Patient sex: M
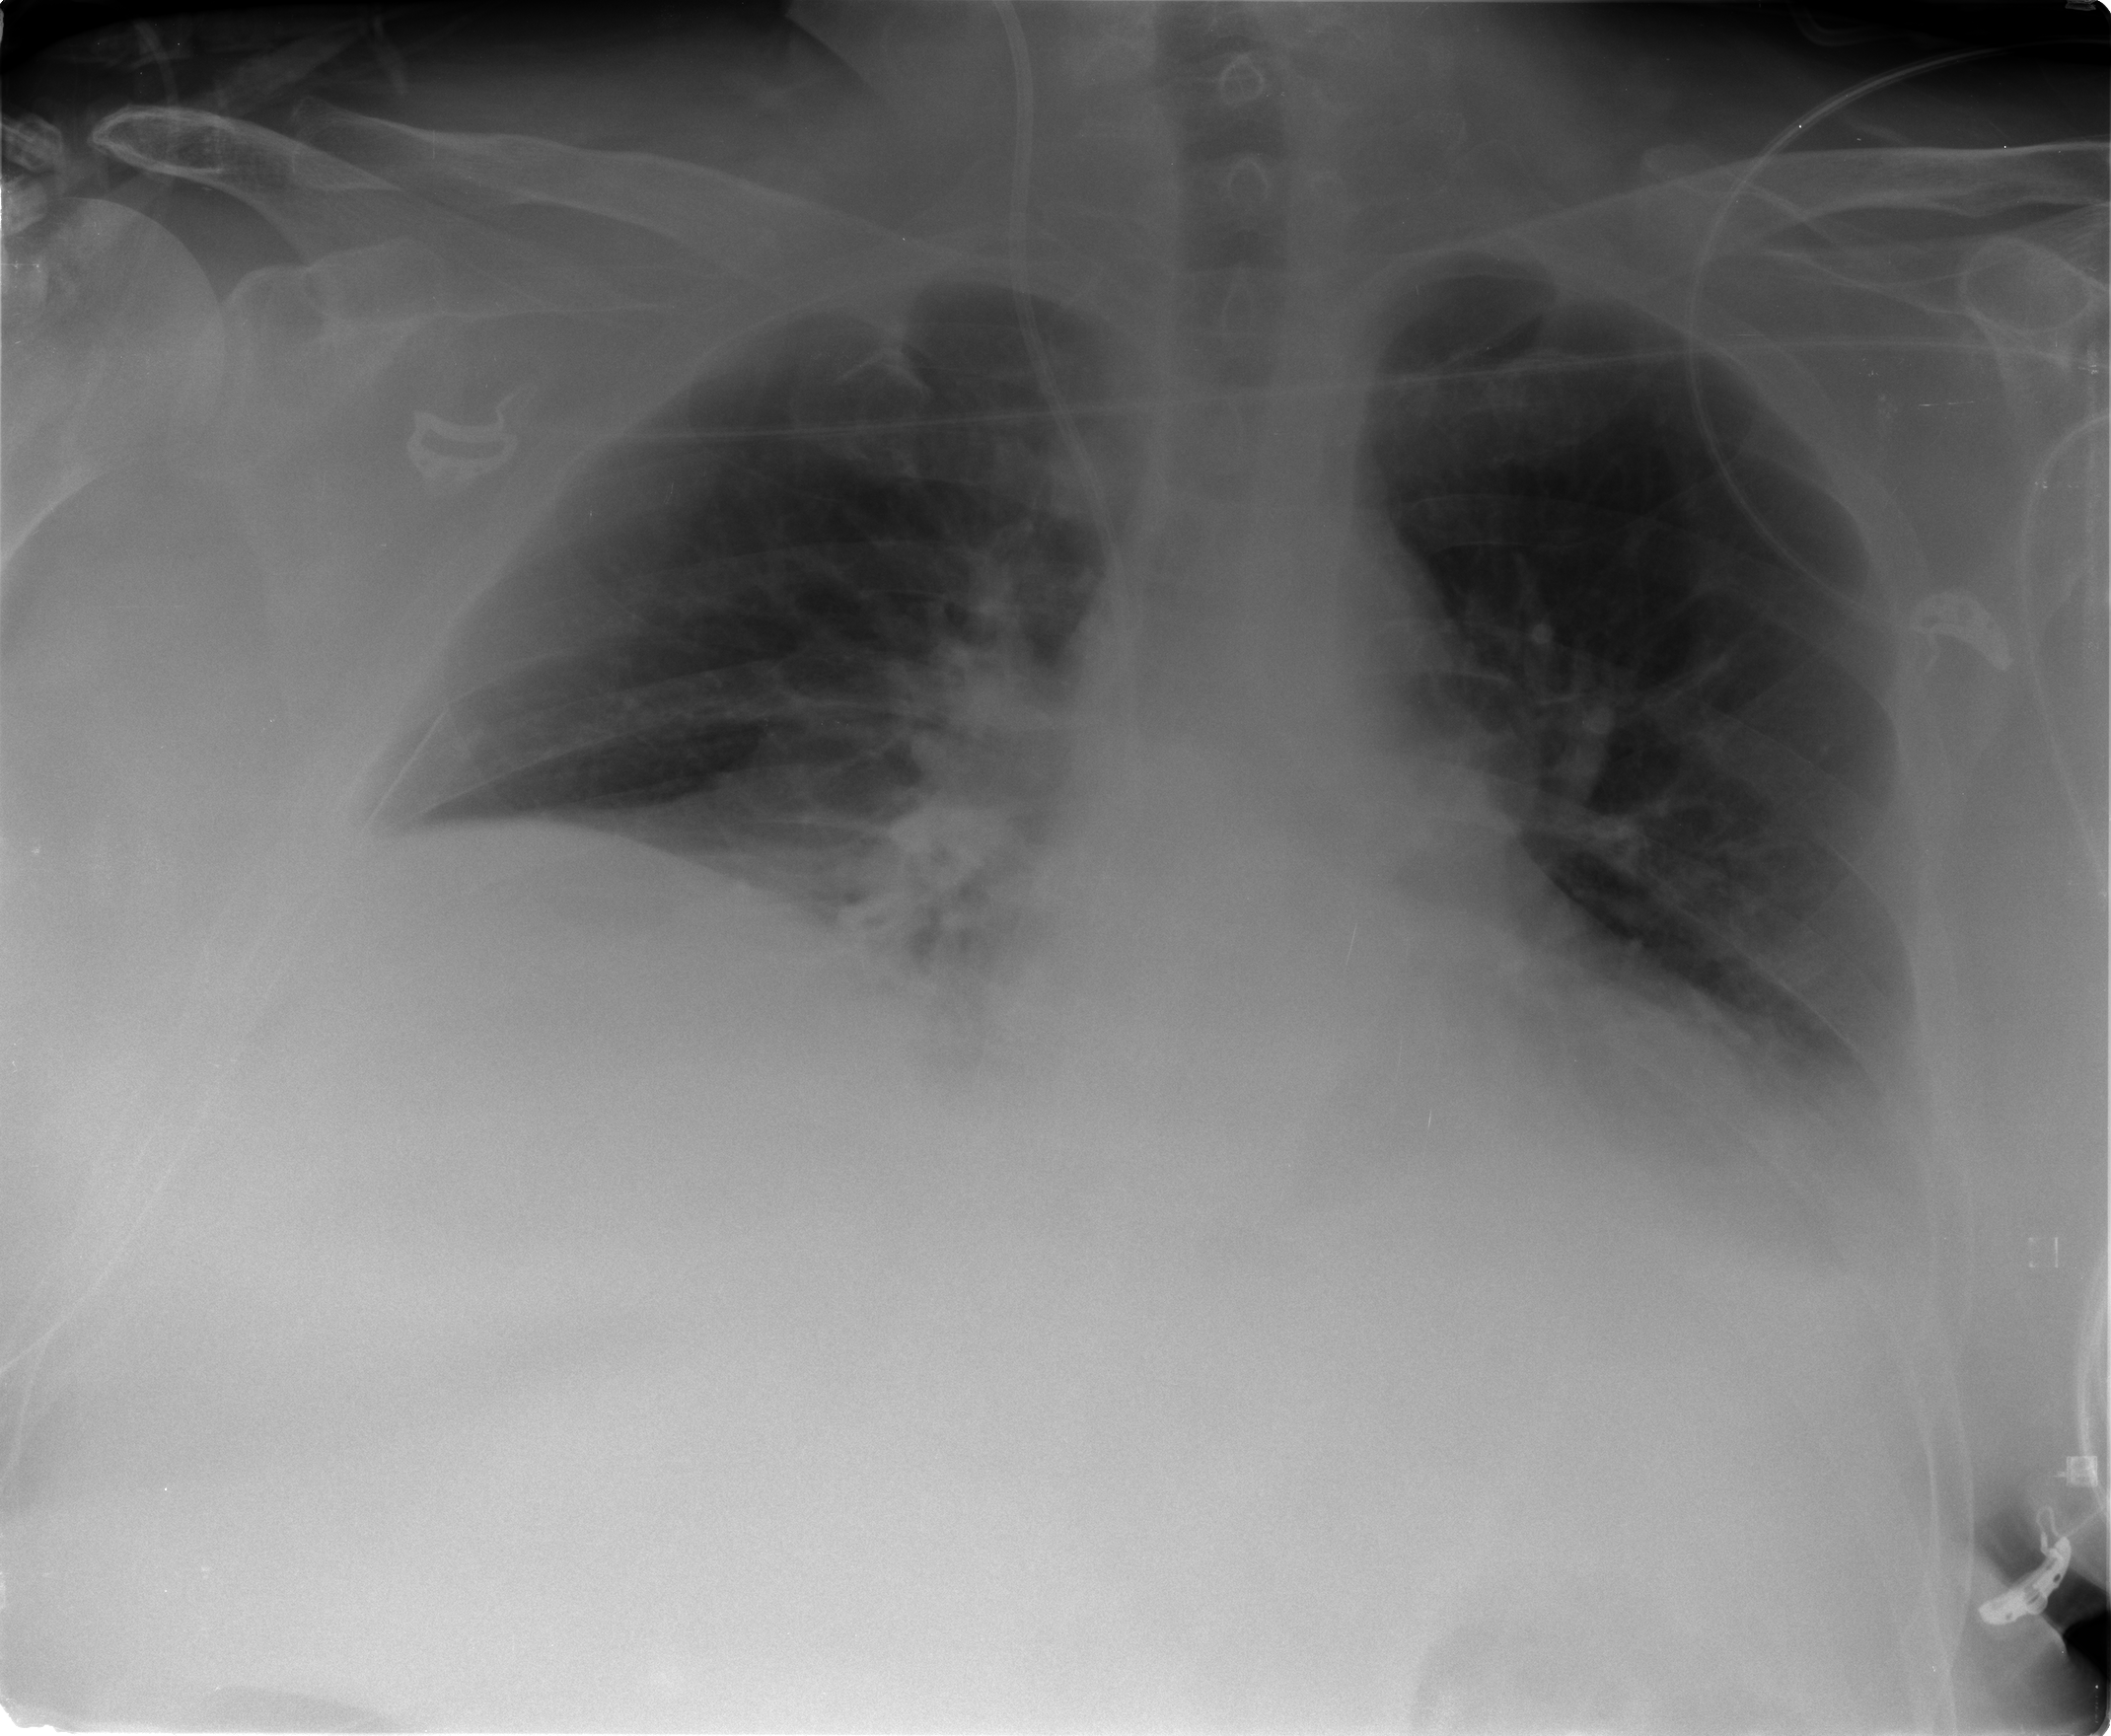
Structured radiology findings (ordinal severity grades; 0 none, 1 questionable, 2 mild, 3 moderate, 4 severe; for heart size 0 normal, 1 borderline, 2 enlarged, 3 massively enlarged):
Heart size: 2
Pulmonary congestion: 2
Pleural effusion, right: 1
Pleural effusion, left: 2
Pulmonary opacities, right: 0
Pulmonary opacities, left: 0
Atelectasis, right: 2
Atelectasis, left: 2